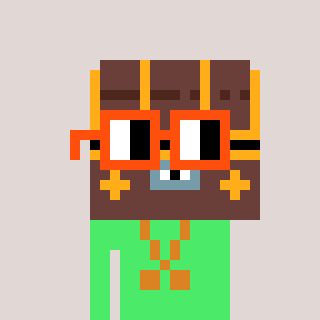
a pixel art character with square orange glasses, a treasure chest-shaped head and a teal-colored body on a warm background